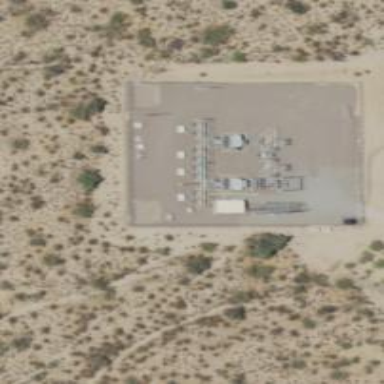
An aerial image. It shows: Outdoor distribution level power substation.